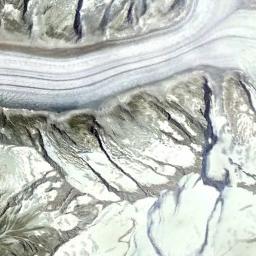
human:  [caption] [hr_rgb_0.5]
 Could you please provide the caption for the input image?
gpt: The snowberg is covered with snow .

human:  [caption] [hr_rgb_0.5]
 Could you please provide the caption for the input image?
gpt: A snow-covered mountain covered in large areas .

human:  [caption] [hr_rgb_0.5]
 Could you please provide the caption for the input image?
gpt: The snow berg is consist of bare land and white snow .

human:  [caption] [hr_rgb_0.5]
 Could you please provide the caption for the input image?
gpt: The snowberg is covered with glaciers and lots of knife-edge ridges remain at the top of the snowberg .

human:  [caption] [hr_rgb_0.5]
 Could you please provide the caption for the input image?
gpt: There are much snow and a road on the snowberg .